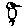
Label: bird